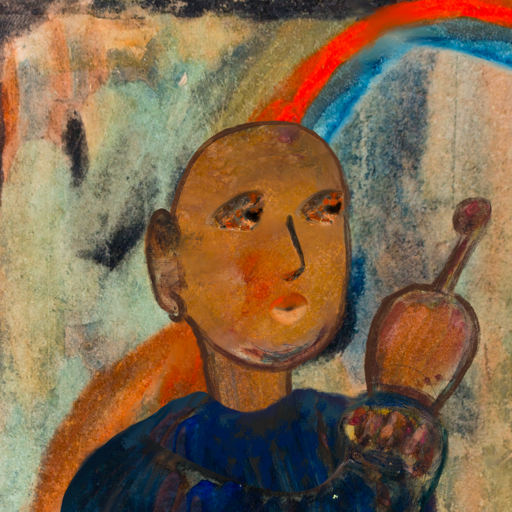
Background: Childish, Head And Neck Side: Pipe, Face Side: Gypsy_Queen, Bust: Pipe, Hair Side: Blank, Head Accessory: Blank, Second Necklace: Blank, Necklace: Blank, Baby: Blank